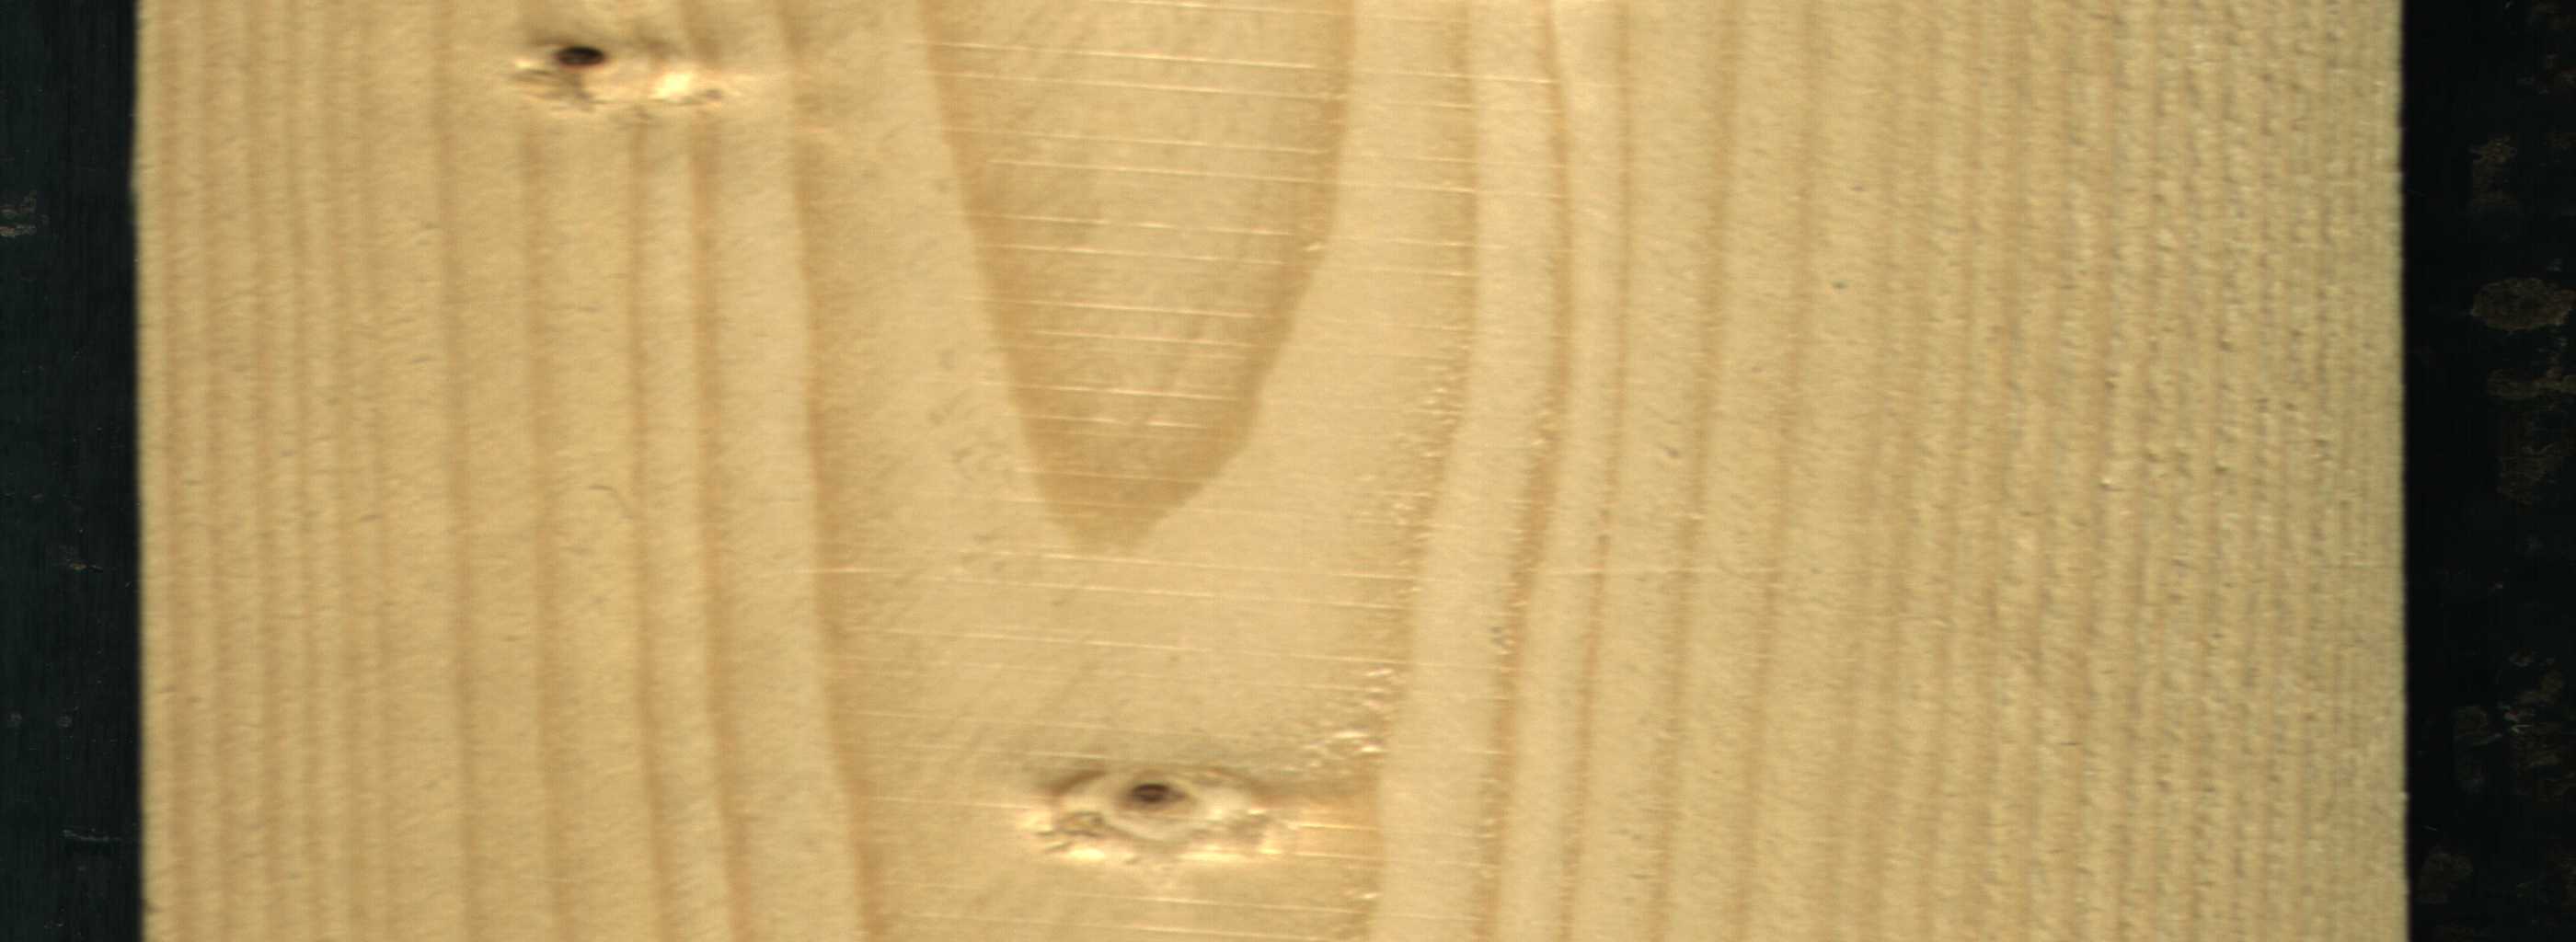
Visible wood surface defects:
Dead_Knot
Live_Knot